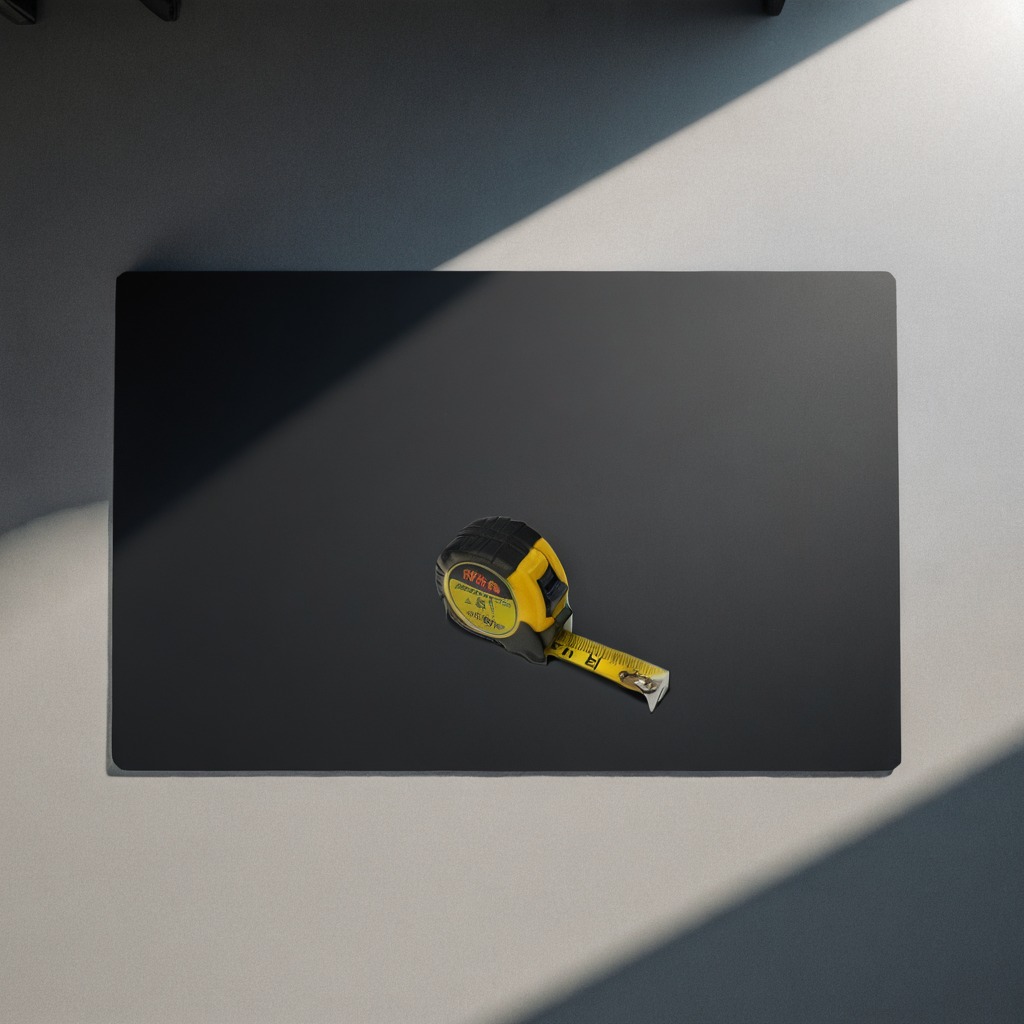
A measuring tape is lying on the clean granite tabletop.